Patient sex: F
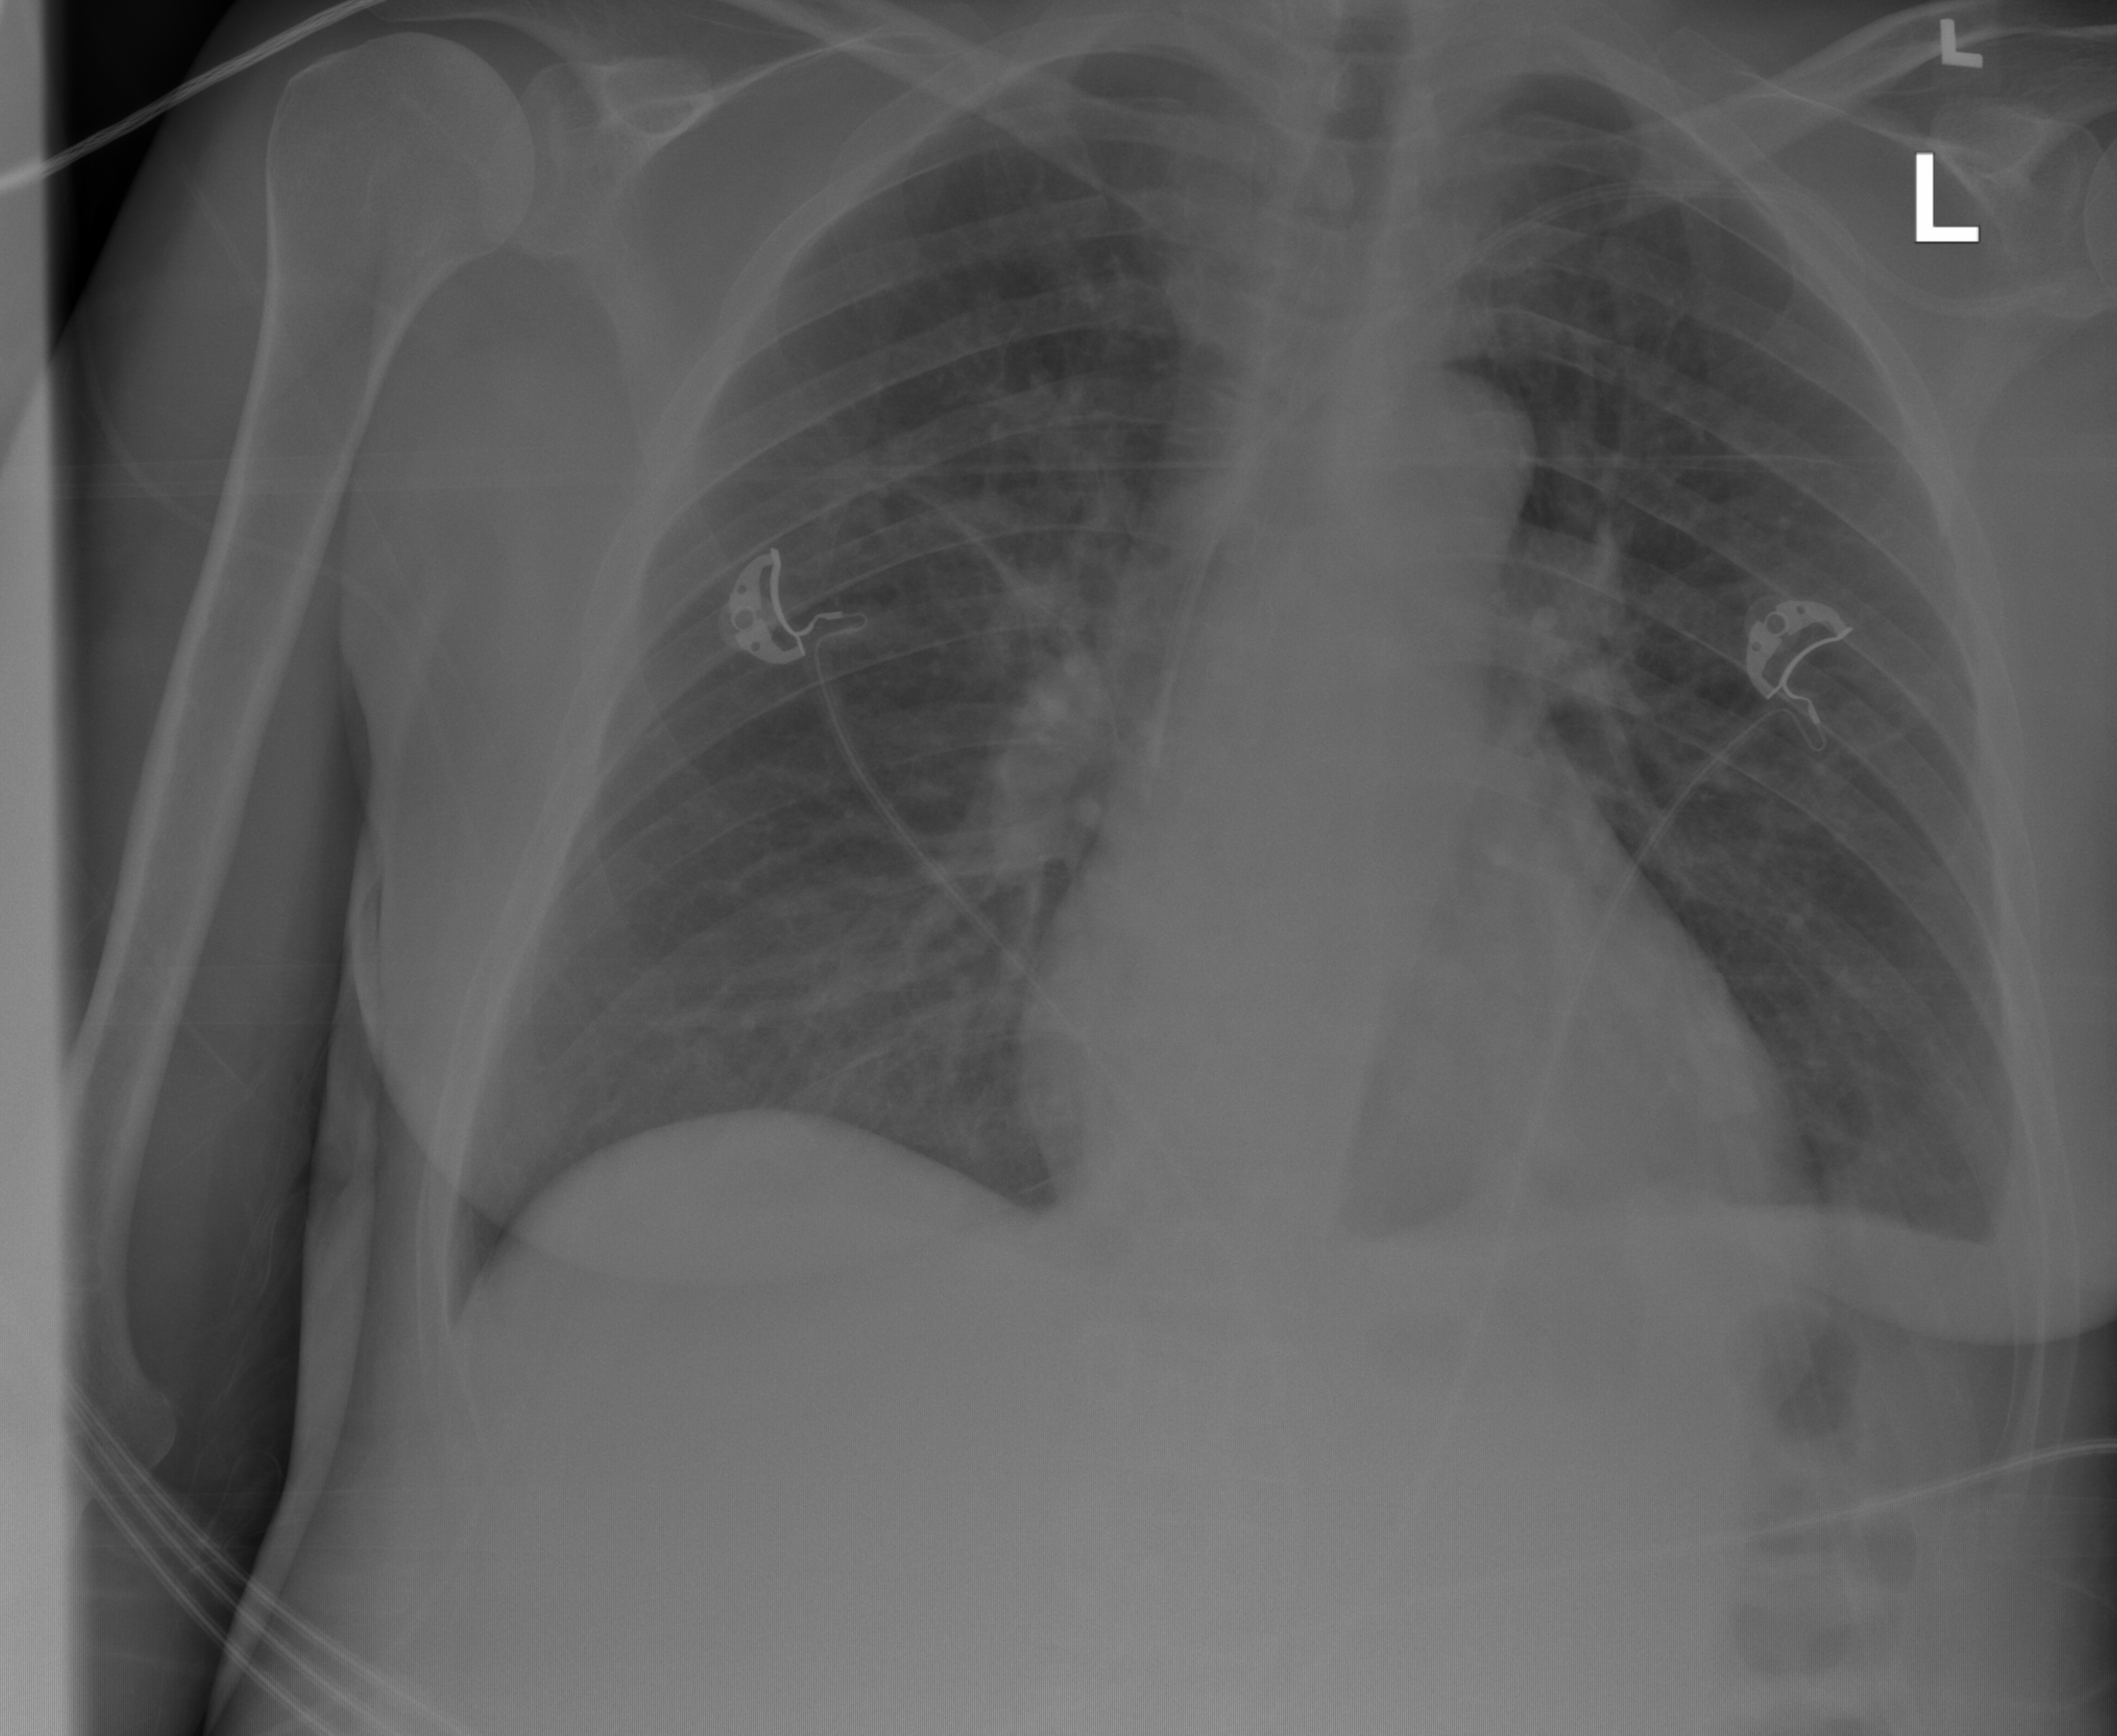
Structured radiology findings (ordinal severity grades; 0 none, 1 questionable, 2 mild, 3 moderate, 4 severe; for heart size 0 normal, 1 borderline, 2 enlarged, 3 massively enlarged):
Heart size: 0
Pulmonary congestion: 1
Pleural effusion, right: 0
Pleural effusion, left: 0
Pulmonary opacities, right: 2
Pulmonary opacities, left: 0
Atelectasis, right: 0
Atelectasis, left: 2